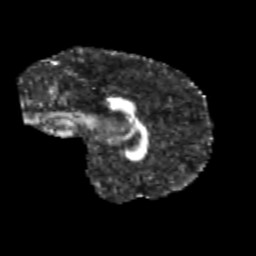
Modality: FA
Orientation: sagittal
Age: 10
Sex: female
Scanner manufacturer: siemens
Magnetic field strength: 3 T
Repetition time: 3.8 s
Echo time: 0.07 s